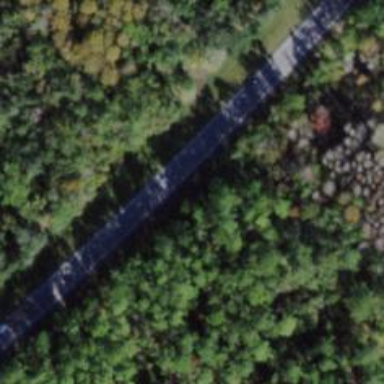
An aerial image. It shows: Asphalt road designated as trunk highway.